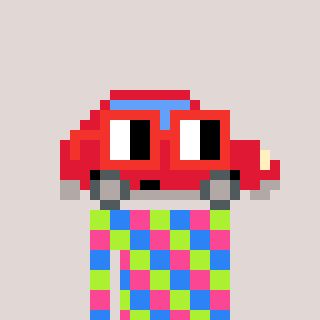
a pixel art character with square red glasses, a car-shaped head and a gold-colored body on a warm background